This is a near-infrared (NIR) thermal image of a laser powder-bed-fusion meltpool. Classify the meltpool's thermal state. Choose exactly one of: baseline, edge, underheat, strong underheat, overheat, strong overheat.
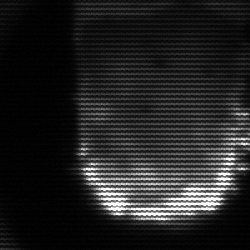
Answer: baseline